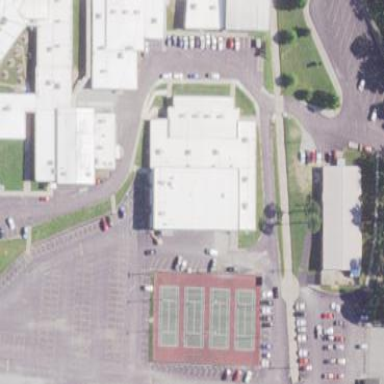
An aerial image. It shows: School building.